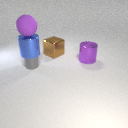
small gray metal cylinder in front of large brown metal cube